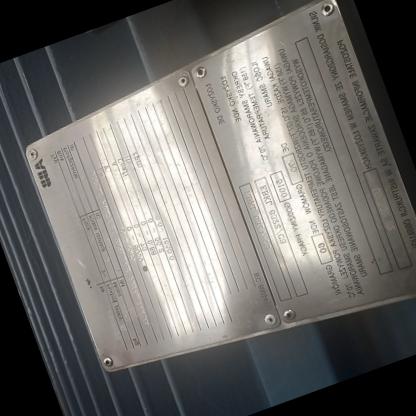
Klasa: tabliczka-znamionowa